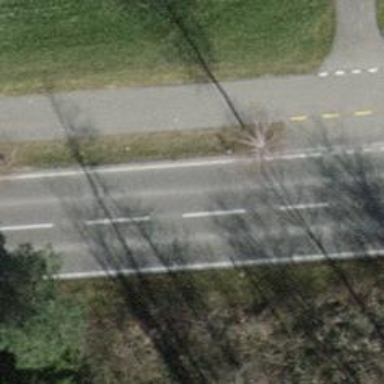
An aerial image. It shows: Avenue lined with trees.